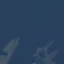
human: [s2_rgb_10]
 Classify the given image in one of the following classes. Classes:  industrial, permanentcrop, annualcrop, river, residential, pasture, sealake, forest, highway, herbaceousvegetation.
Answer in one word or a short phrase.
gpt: SeaLake